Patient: sex F, age 54
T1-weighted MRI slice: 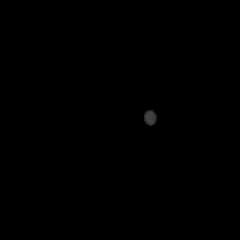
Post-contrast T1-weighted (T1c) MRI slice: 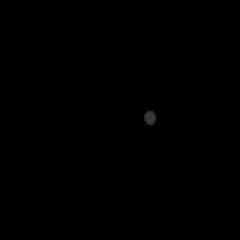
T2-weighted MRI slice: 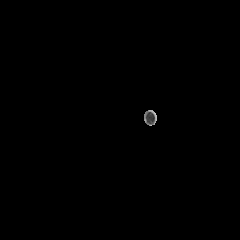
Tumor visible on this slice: no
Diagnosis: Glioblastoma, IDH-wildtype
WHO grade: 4